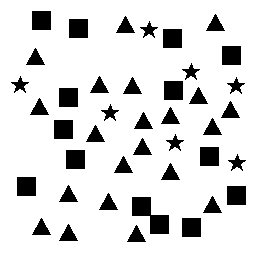
Squares: 14
Triangles: 21
Stars: 7
Total shapes: 42